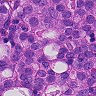
Metastatic tissue present: yes